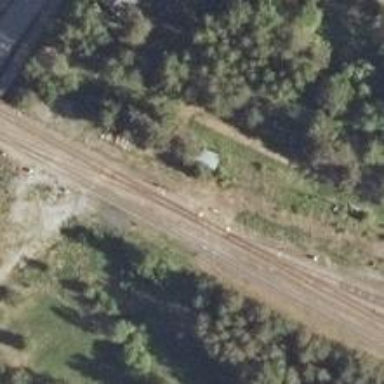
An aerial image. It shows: Railway signal.